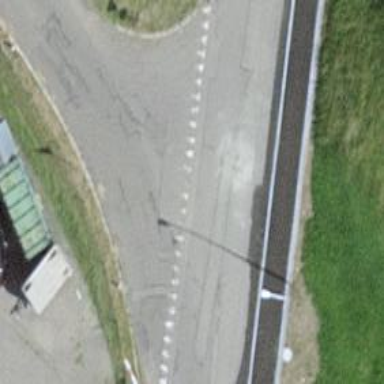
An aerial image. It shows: Road with "give way" sign.